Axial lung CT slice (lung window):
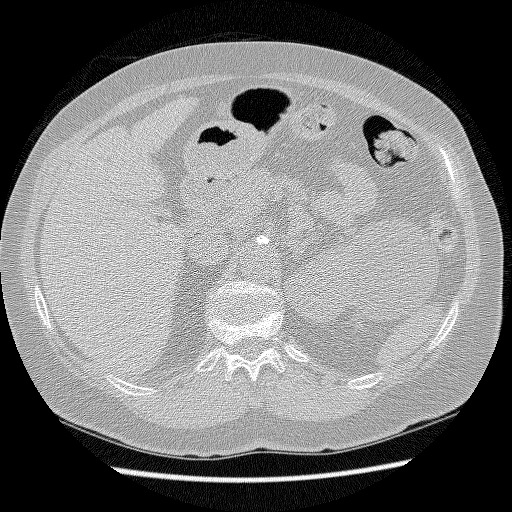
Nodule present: no